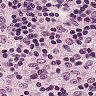
Metastatic tissue present: no